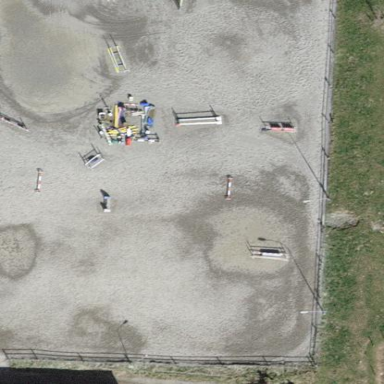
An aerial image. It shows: Equestrian pitch for leisure land use.